Field crop: maize
Growth stage: 2
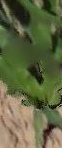
Species: maize